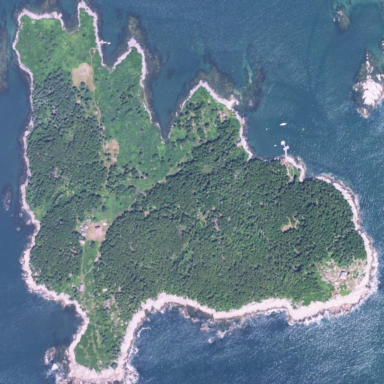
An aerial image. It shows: Island with natural coastline.